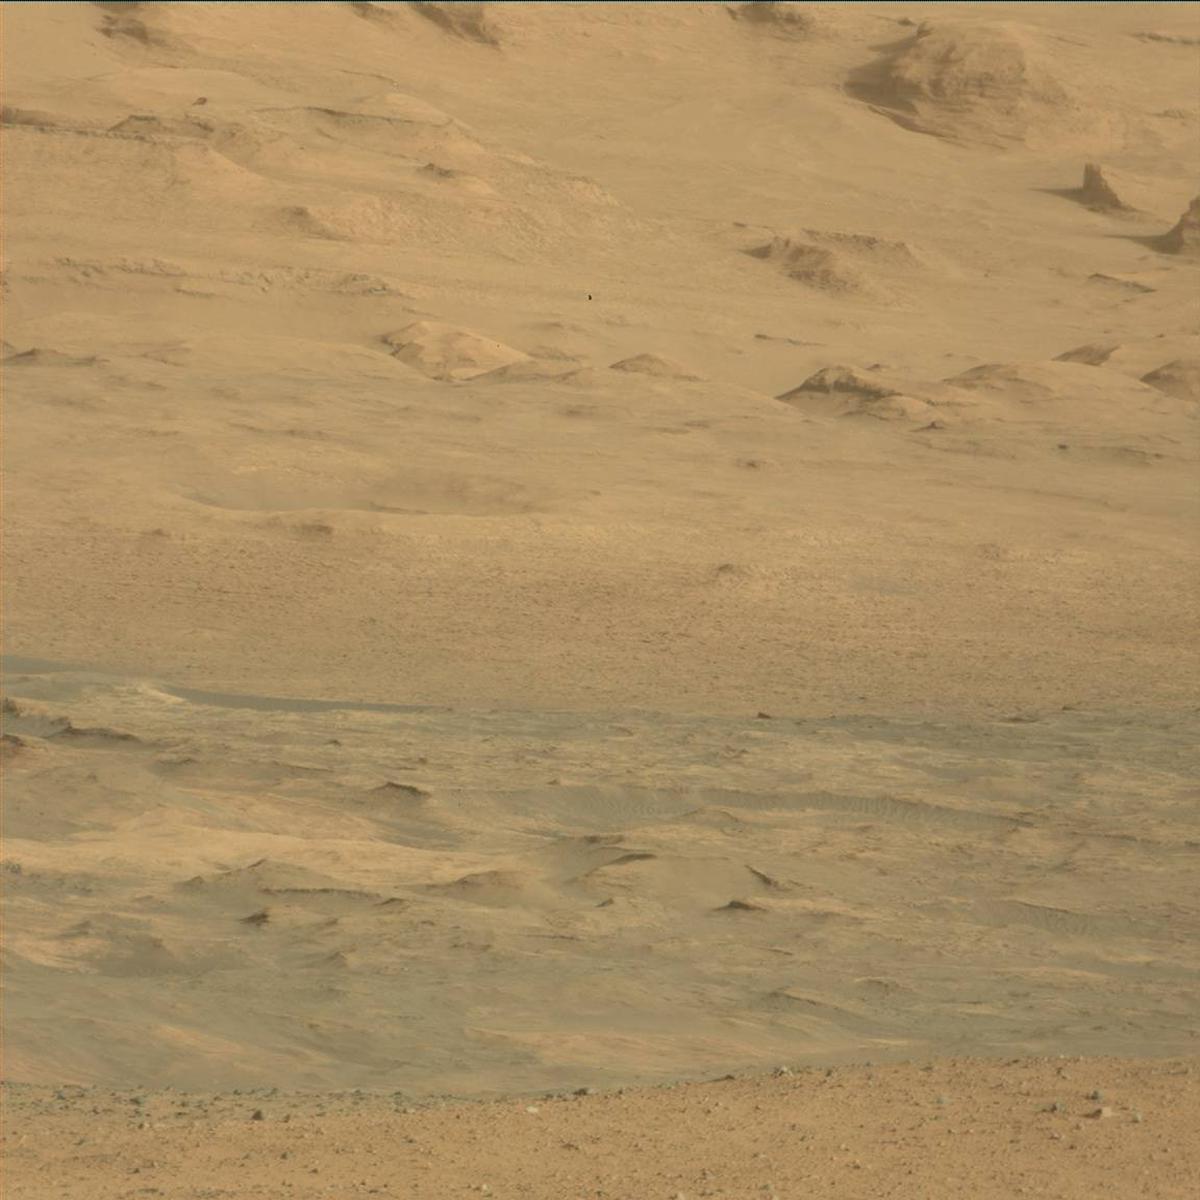
Terrain classes present: Ridge, Sand / Soil